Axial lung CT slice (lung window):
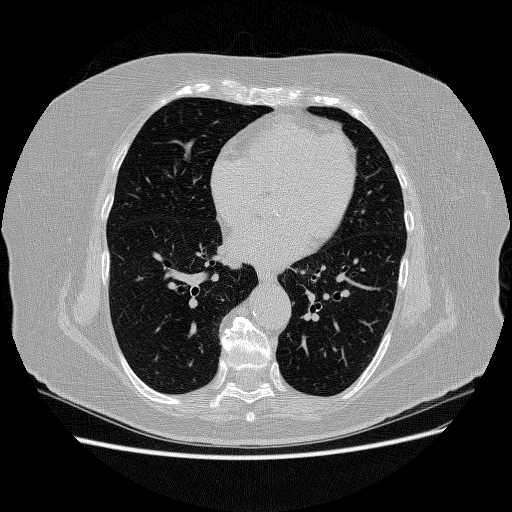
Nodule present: no